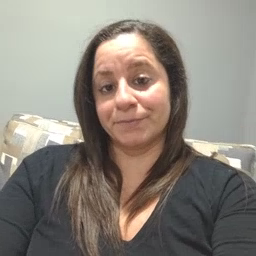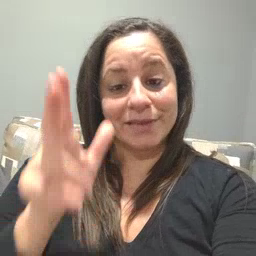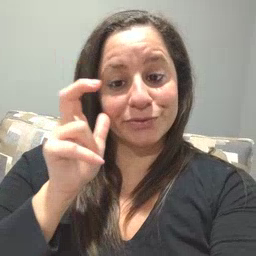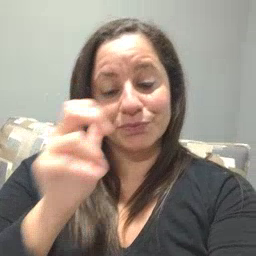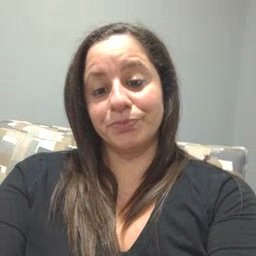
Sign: hear